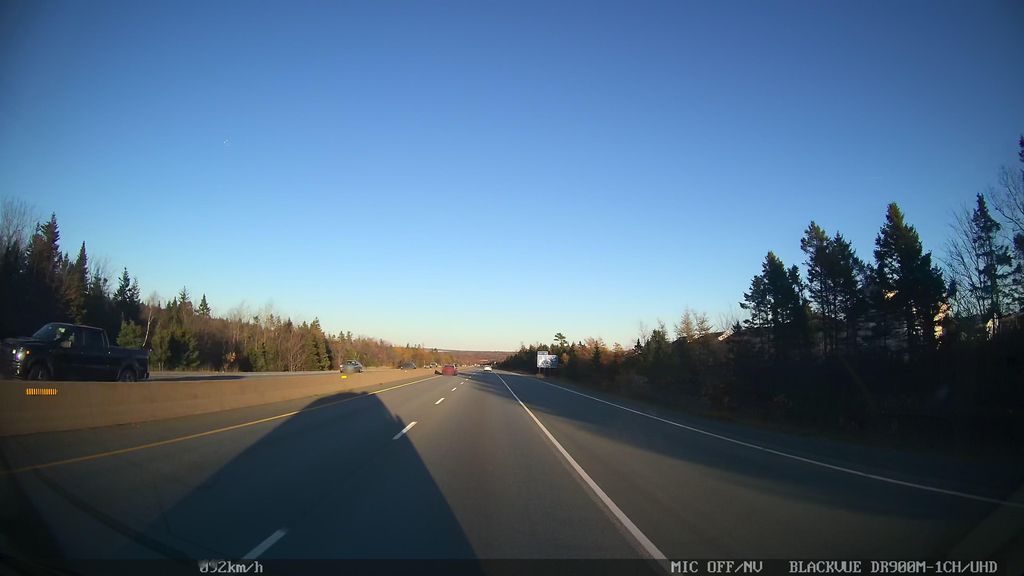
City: halifax